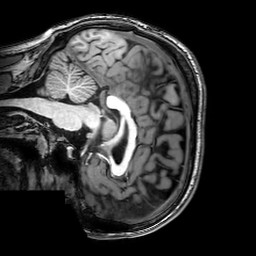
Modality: T1w
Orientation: sagittal
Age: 22
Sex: male
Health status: healthy
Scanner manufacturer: philips
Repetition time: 0.008164 s
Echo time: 0.00373 s